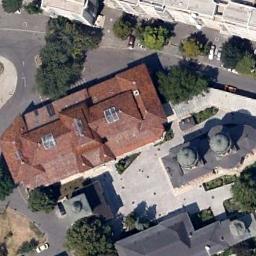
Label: church